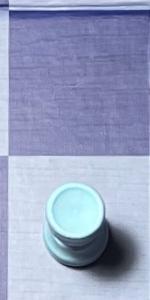
Label: Rook_White